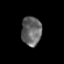
Tissue: prostate
Cell type: T cells
Senescence score: 0.3526
Nuclear area (px): 566
Mean DAPI intensity: 101.903